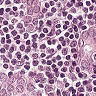
Metastatic tissue present: yes